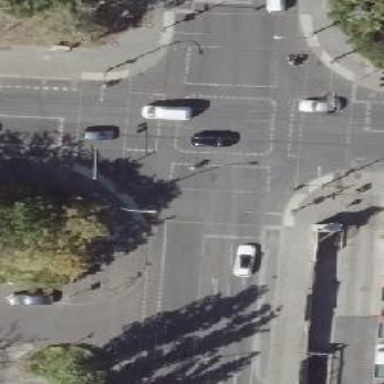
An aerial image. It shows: Tertiary road with asphalt surface. There are separate sidewalks on both sides and exclusive cycle lanes on both sides of the road.